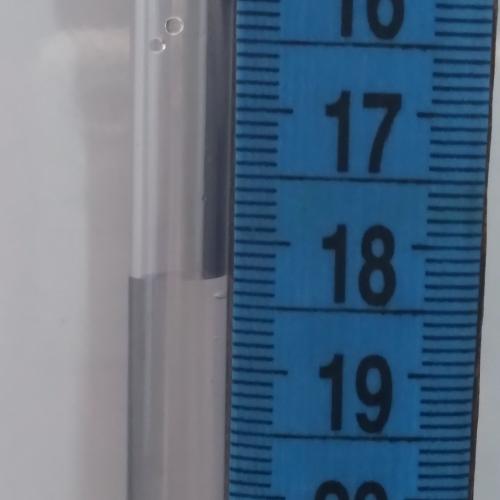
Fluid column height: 18.3 cm